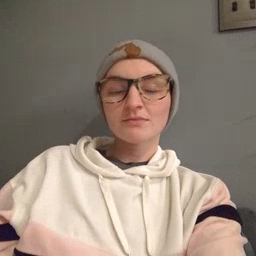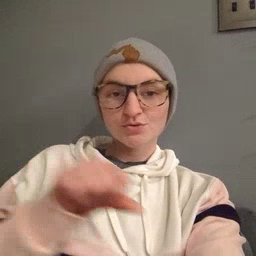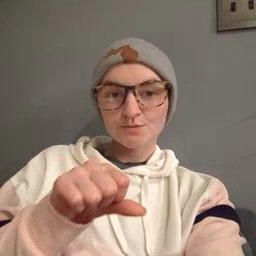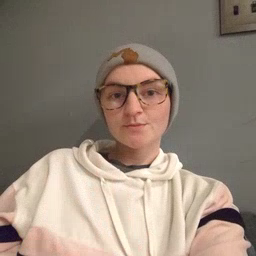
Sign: shoe